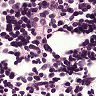
Metastatic tissue present: no